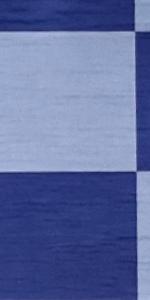
Label: Empty